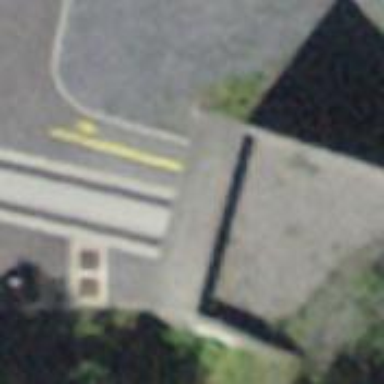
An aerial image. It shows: Gate.